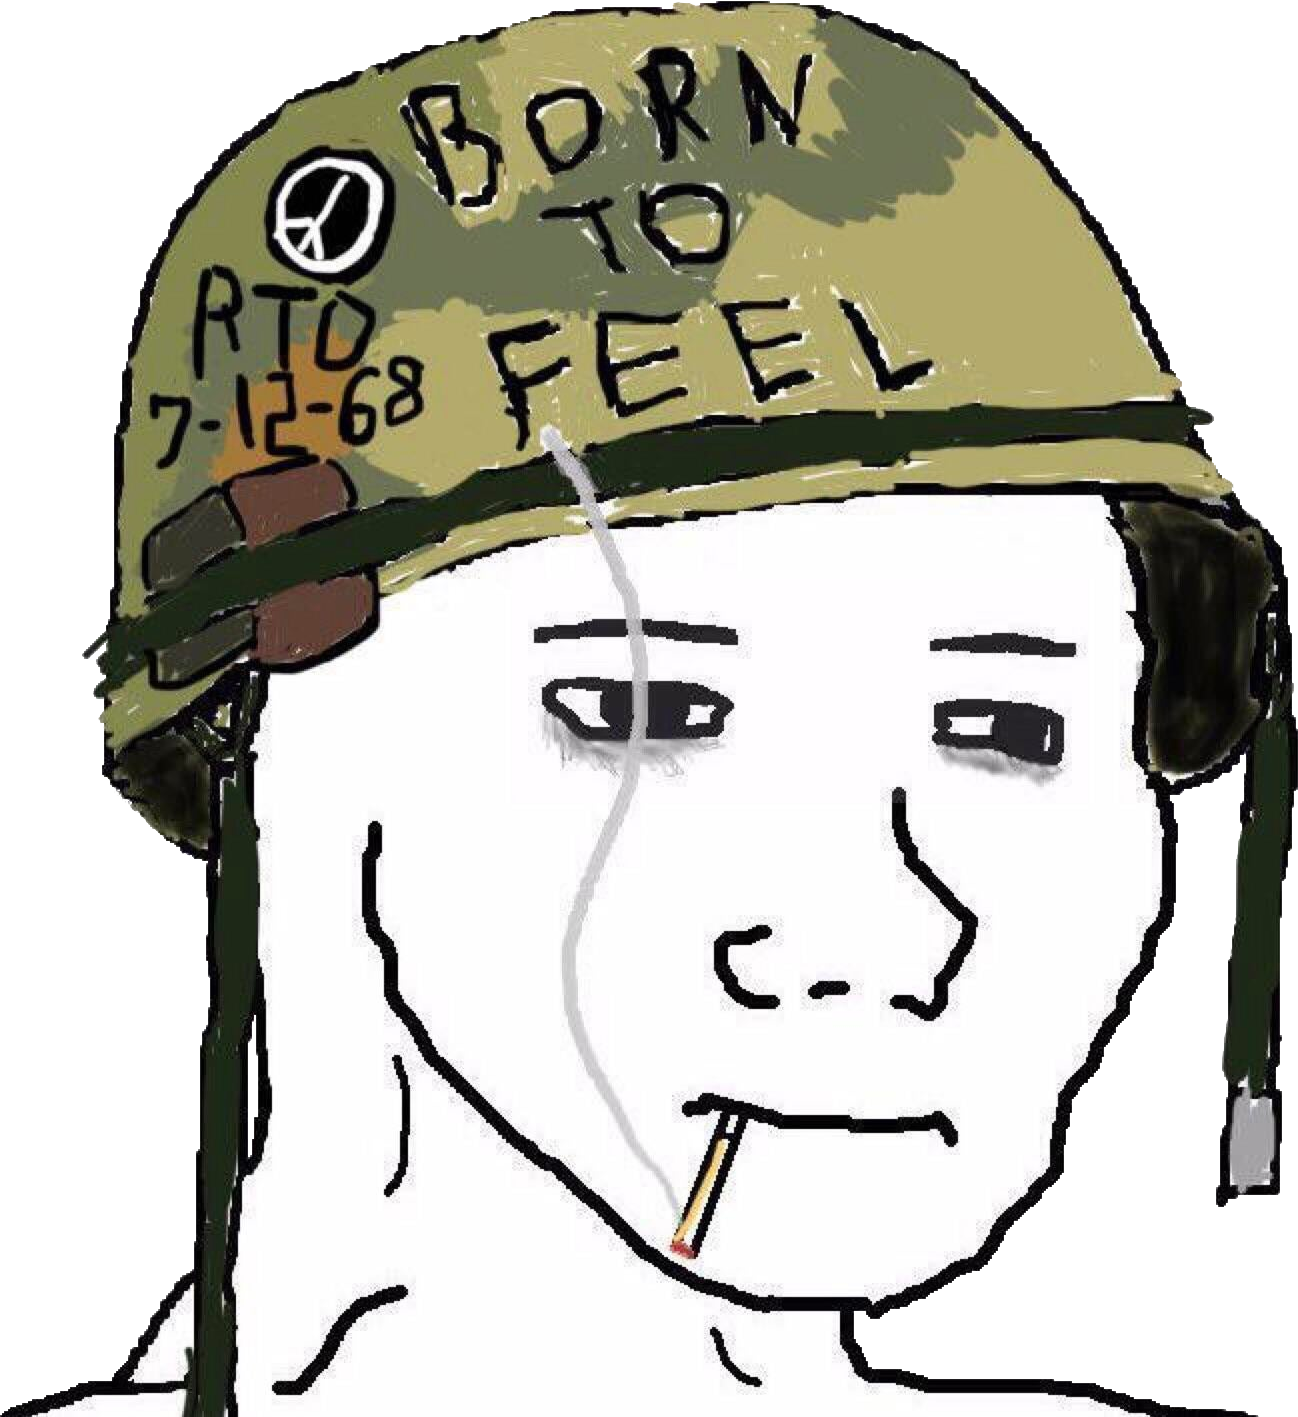
Label: 5_Doomer